Question: I have a datagridview bound to a datasource, and in each row in the grid there is a category, product, and quantity. I want to filter the products in each row according to the selected category.
I'm using C# and DevExpress. How can I do this?

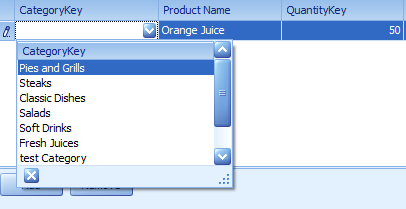
Answer: Please refer to the <URL> article which explains how to implement this feature.